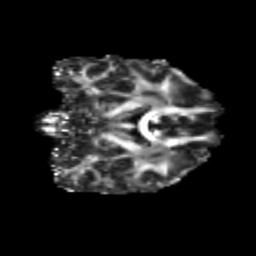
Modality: FA
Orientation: coronal
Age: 25
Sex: female
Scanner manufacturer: siemens
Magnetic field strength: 3 T
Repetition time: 3.5 s
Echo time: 0.113 s